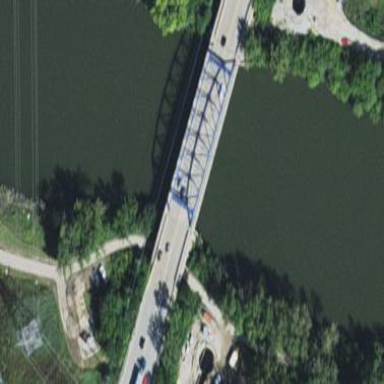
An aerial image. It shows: Man-made bridge.